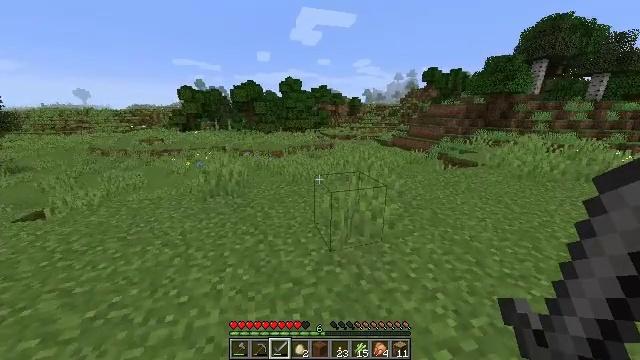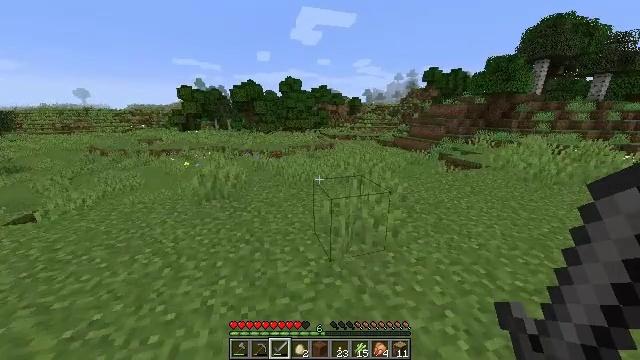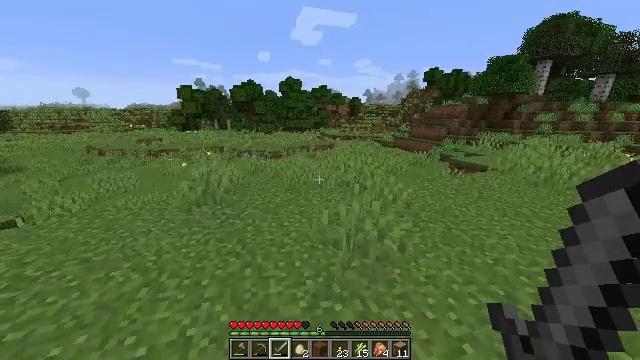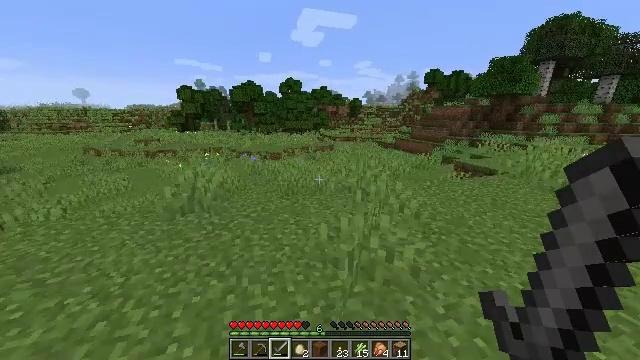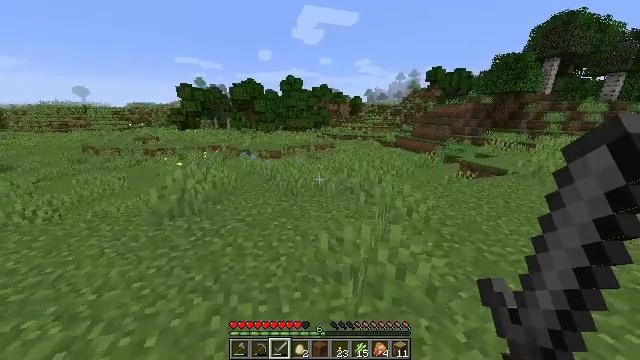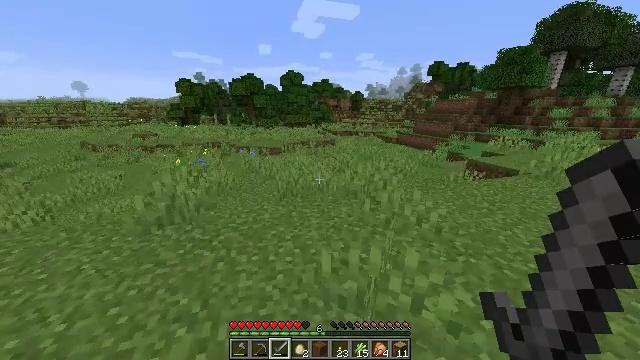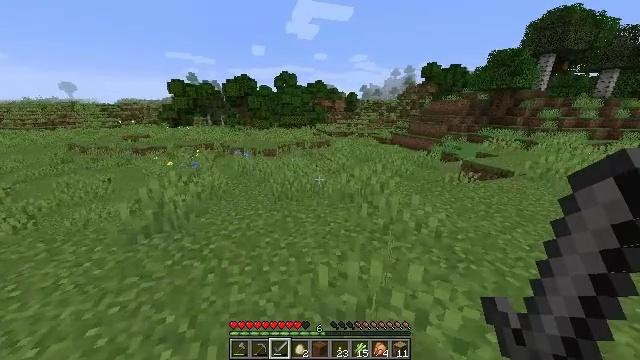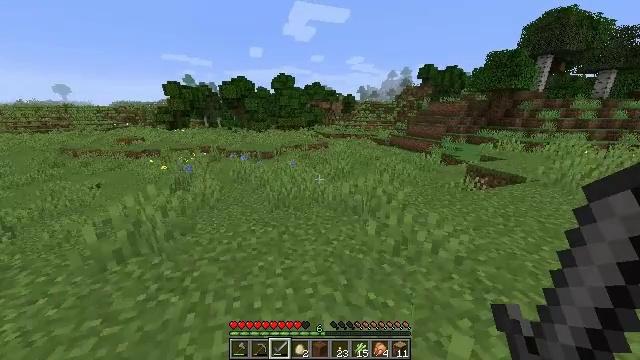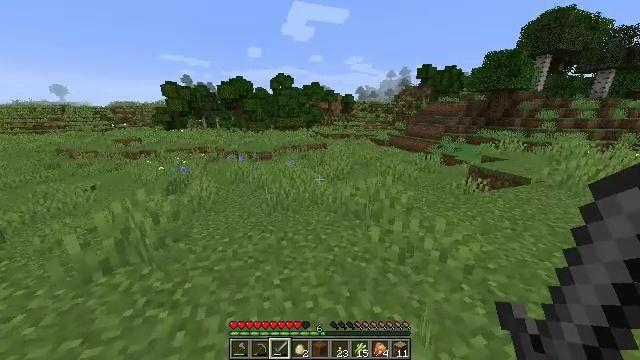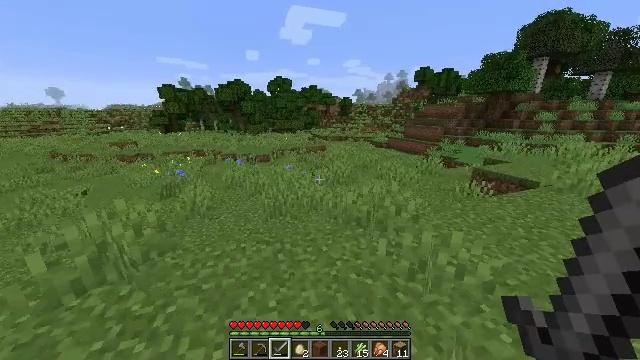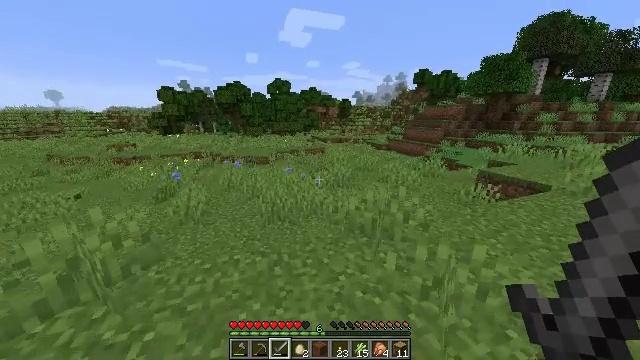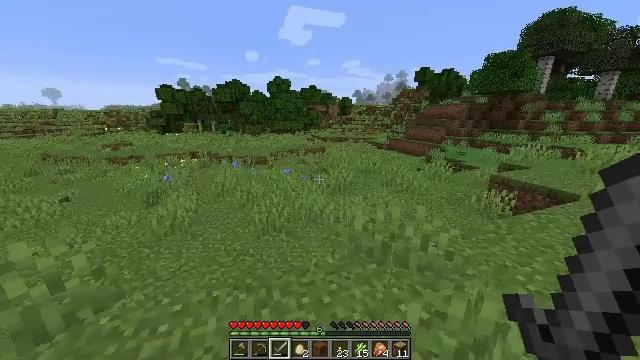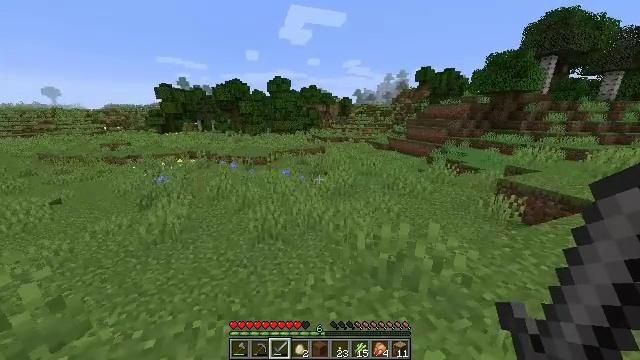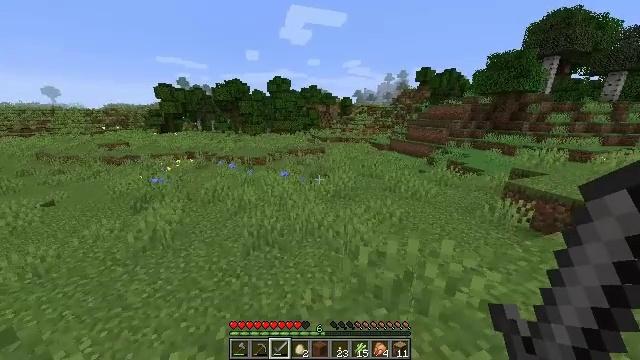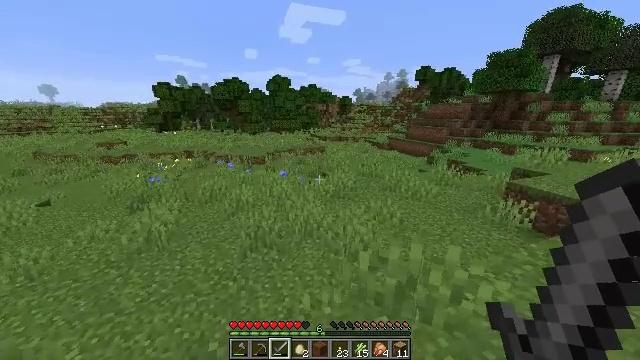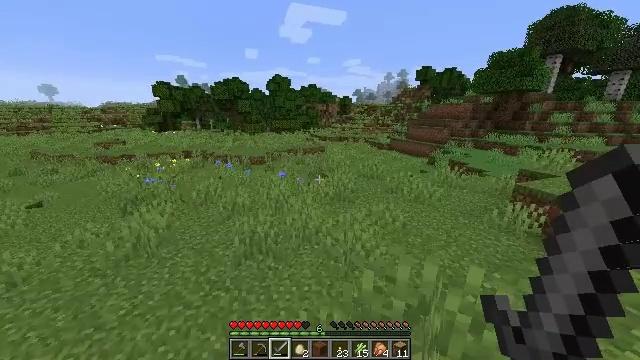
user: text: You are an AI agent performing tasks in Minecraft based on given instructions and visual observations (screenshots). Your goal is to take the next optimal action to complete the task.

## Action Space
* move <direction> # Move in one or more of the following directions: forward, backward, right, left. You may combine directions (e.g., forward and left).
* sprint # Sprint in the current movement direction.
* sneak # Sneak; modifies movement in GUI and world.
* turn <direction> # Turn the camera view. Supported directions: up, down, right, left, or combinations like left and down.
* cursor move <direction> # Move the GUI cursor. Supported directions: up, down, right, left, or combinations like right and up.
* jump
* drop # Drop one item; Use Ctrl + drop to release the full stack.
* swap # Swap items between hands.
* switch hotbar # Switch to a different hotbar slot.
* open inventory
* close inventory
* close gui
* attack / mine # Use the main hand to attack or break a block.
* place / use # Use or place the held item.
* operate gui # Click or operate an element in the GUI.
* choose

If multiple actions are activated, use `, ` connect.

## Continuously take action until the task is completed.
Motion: motion action
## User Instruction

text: Collect lilac by left-clicking.
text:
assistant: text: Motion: move forward, sprint
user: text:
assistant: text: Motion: move forward, sprint
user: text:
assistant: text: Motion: move forward, sprint
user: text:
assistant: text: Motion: move forward, sprint
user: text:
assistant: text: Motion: move forward, sprint
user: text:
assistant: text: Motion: move forward, sprint, turn right
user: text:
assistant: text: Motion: move forward, sprint
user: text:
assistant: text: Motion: move forward
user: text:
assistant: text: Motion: move forward
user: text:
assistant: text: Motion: move forward
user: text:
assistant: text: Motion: move forward
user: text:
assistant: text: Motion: move forward
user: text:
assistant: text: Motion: move forward
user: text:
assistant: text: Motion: move forward
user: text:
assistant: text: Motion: move forward
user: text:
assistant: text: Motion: move forward, turn down
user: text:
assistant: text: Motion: move forward
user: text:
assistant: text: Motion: move forward, turn right
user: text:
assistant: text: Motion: move forward, turn right and up
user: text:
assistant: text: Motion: move forward, turn right
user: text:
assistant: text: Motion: move forward, turn right
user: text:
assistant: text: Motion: move forward, turn right
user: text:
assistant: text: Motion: move forward
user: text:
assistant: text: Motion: move forward
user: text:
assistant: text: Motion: move forward, turn right
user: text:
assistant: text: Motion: move forward, turn right
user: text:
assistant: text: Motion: move forward
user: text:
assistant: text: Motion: move forward
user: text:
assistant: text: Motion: move forward, turn right
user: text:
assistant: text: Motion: move forward